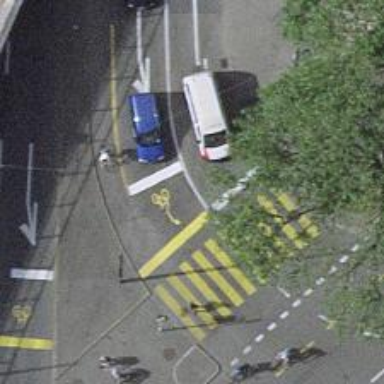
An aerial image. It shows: Road with traffic signals.